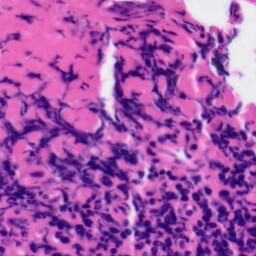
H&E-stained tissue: Tonsil